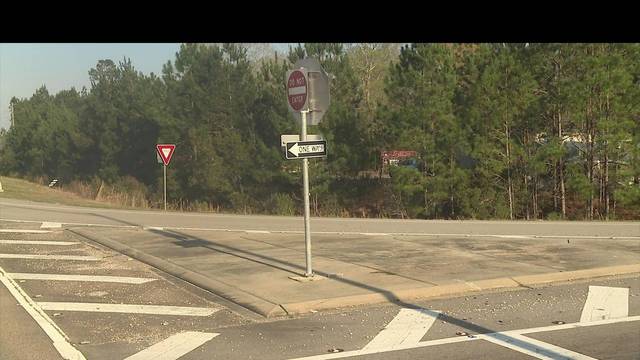
Region: United States
Coordinates: 30.394, -90.0